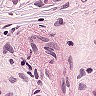
Metastatic tissue present: yes